Question: I have implemented youtubeThumnailView without any problem.
Currently my thumbnail view looks like this on an android phone:

But how do i add a play button on the thumbnail view like this <URL>
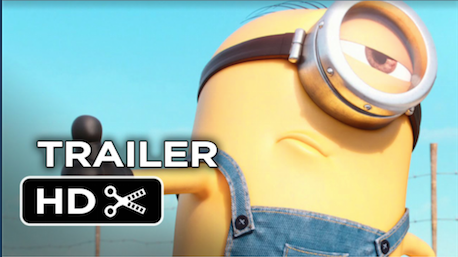
Answer: You need to:
1. put your youtubeThumnailView in Layout (ex. RelativeLayout)
2. add Button or ImageView over your youtubeThumnailView
example:
'''
<RelativeLayout
android:layout_width="wrap_content"
android:layout_height="wrap_content" >
<!-- ImageView or your youtubeThumnailView -->
<ImageView
android:id="@+id/iv_youtube_view"
android:layout_width="wrap_content"
android:layout_height="wrap_content"
android:scaleType="fitCenter"
android:src="@drawable/profile_img_default" />
<!-- ImageView of your button -->
<ImageView
android:id="@+id/iv_button"
android:layout_width="wrap_content"
android:layout_height="wrap_content"
android:src="@drawable/profile_img_capture" />
</RelativeLayout>
'''